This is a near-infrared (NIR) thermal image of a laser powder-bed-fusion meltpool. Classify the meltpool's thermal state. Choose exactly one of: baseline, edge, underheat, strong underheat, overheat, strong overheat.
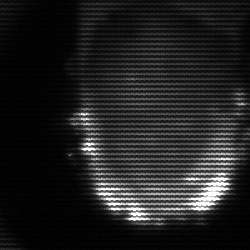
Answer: baseline